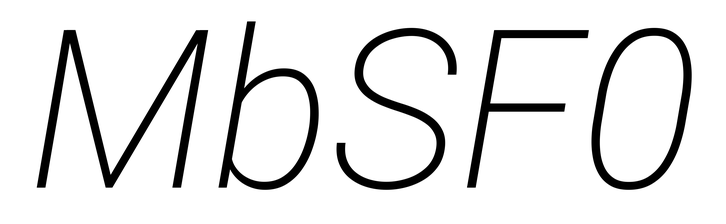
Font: Roboto-Italic_ExtraLight_Italic